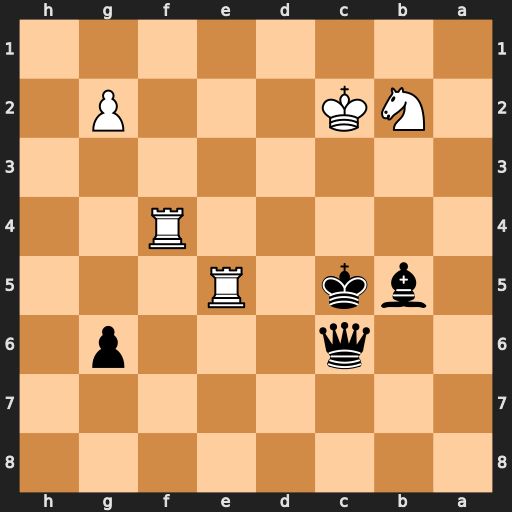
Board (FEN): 8/8/2q3p1/1bk1R3/5R2/8/1NK3P1/8
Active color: b
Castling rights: -
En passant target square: -
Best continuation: Kd6+ Kb3 Kxe5